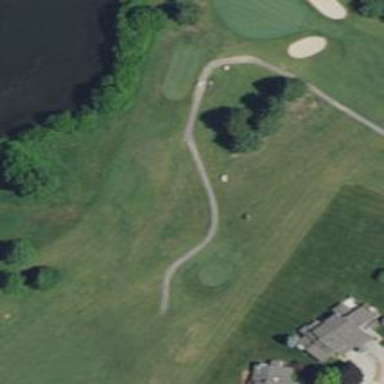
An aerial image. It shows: Path used for both walking and golf.